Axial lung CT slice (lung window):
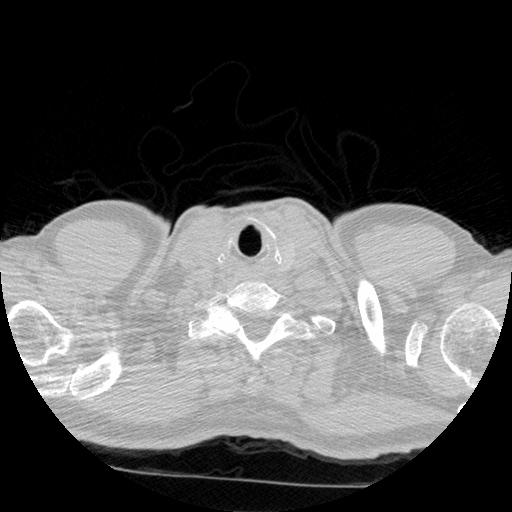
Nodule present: no